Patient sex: M
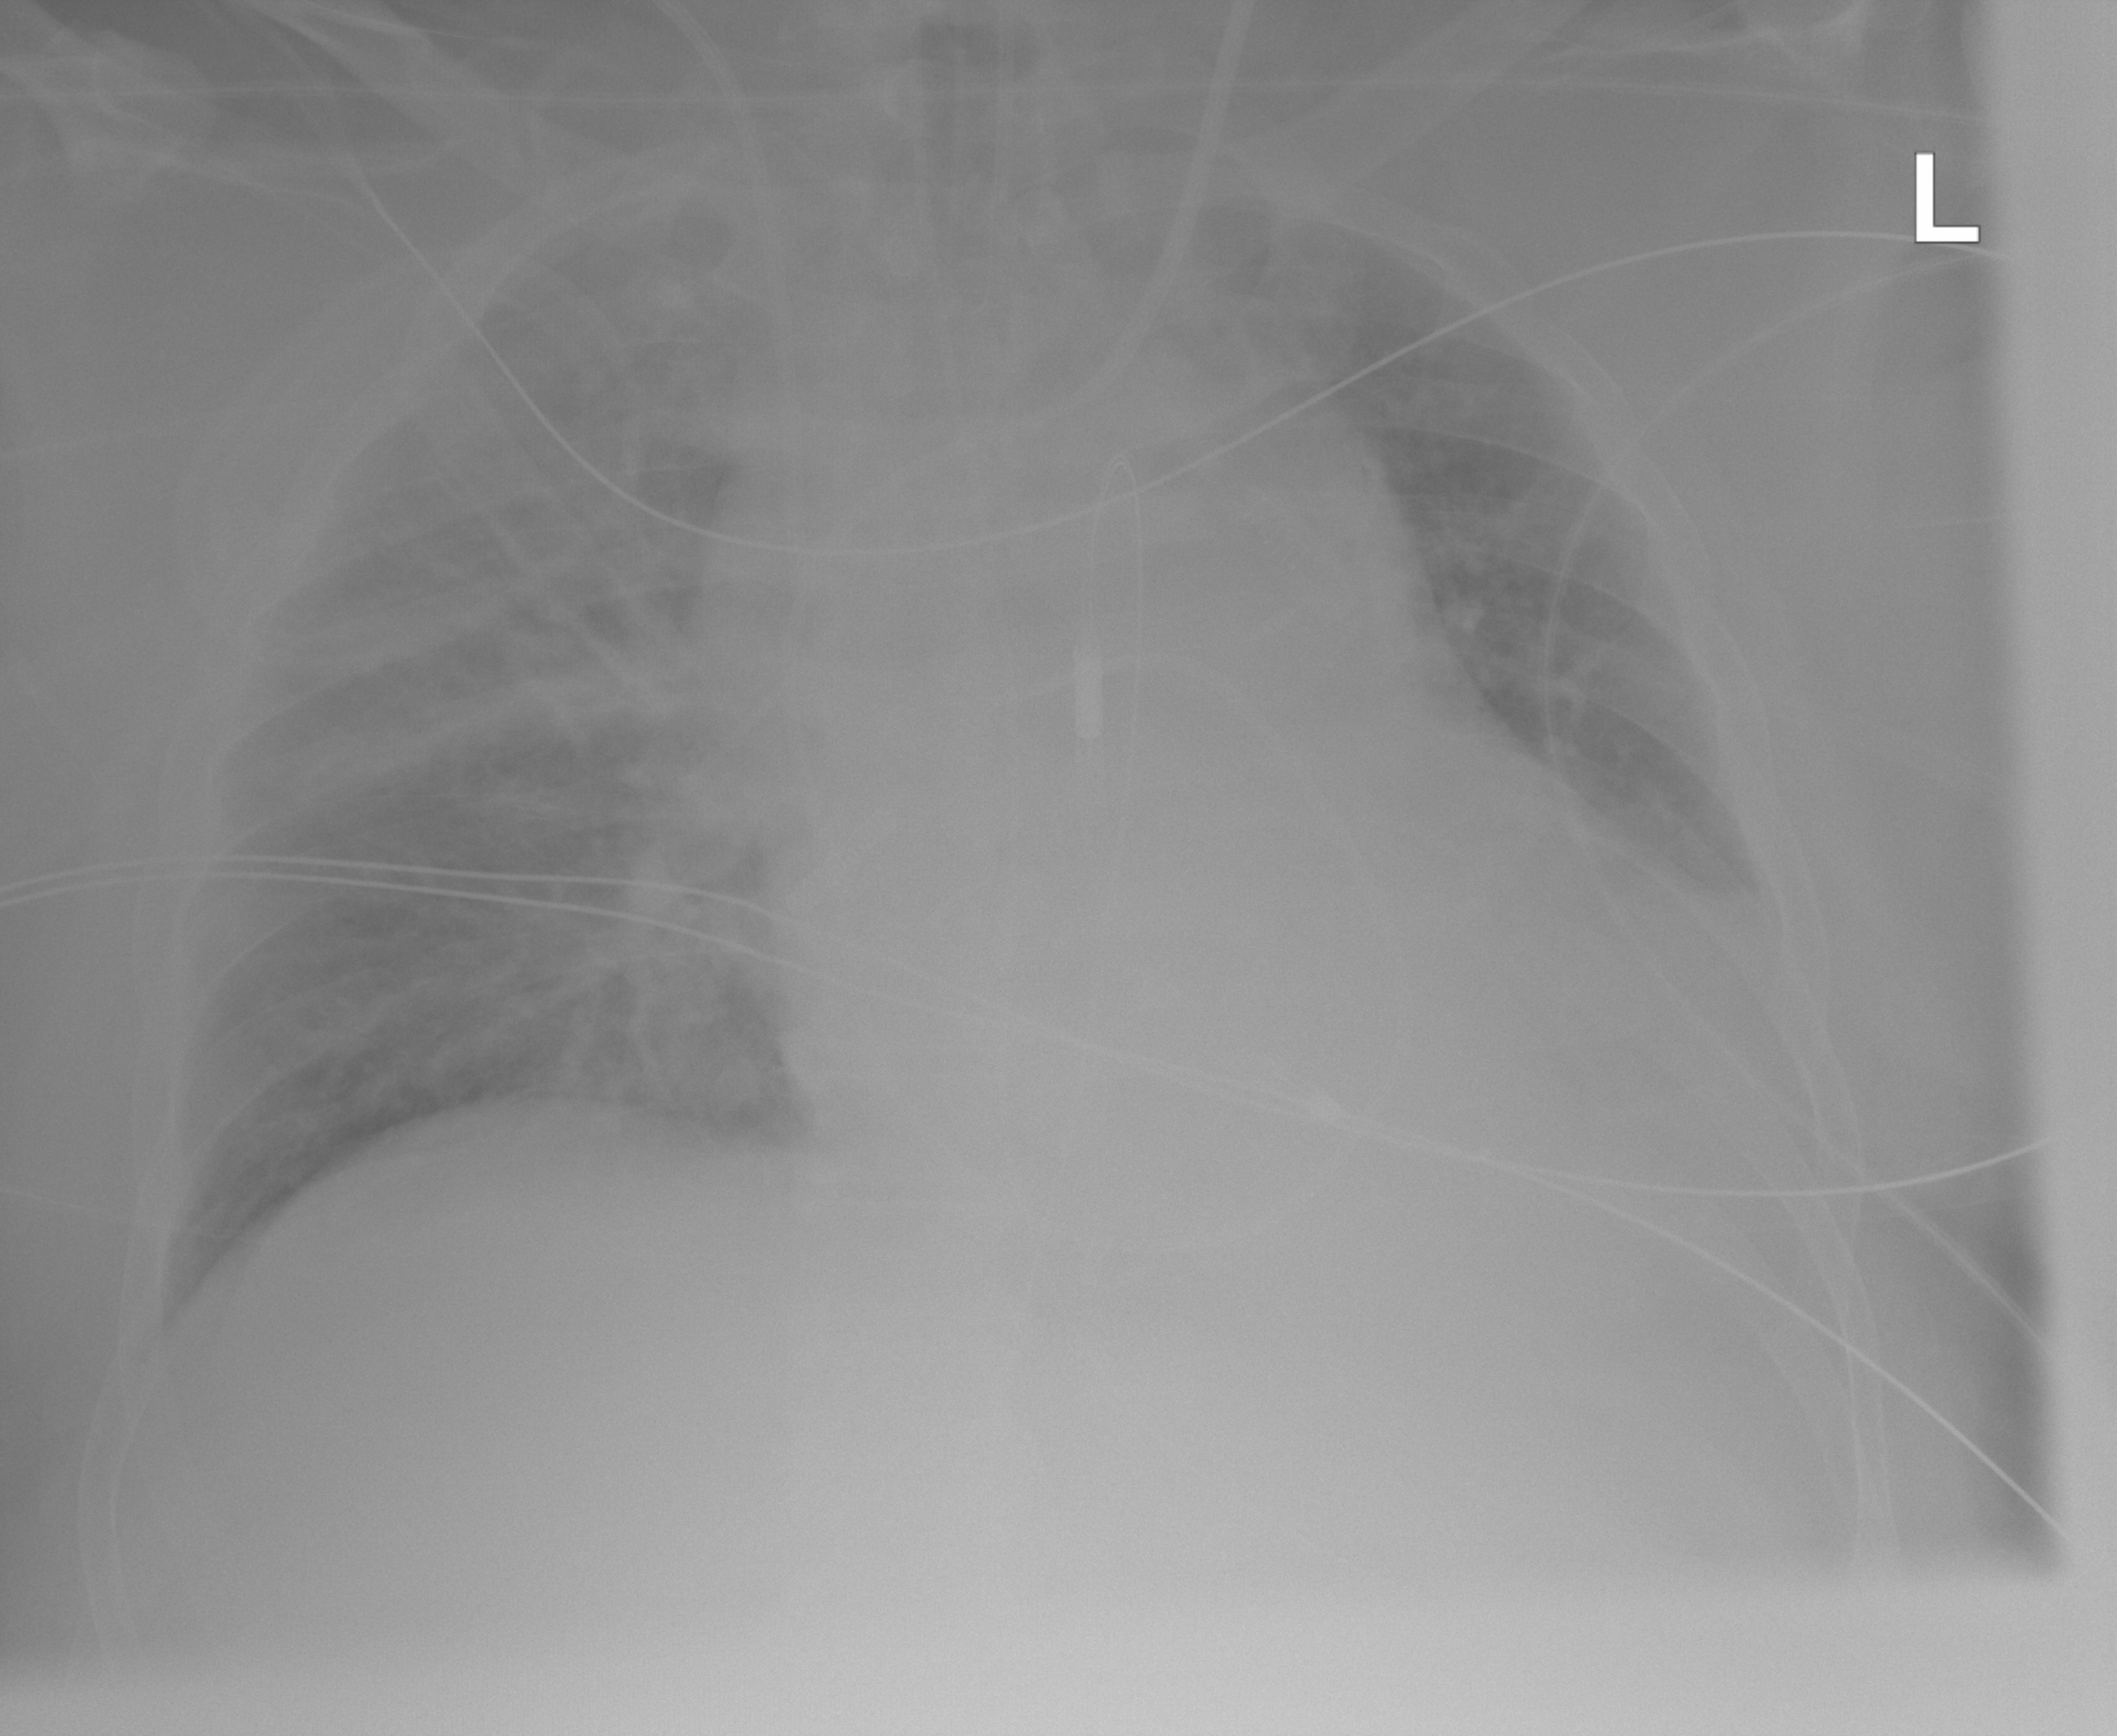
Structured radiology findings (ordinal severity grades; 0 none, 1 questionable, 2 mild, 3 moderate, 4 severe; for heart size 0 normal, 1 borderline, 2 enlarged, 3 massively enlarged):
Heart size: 2
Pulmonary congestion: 2
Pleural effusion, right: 0
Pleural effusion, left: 2
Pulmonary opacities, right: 2
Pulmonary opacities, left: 2
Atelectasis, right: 2
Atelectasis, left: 2